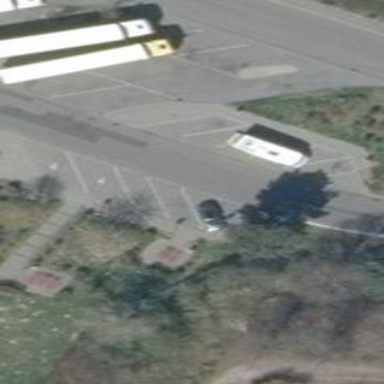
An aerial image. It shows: Parking area with surface.